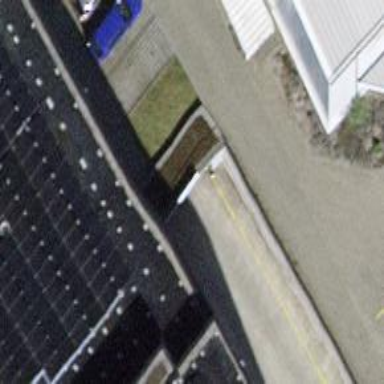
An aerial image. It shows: Parking area.